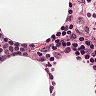
Metastatic tissue present: no